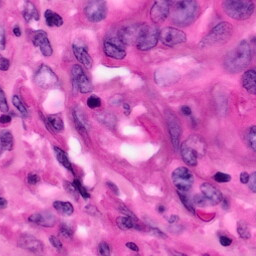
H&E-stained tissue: Pancreatic